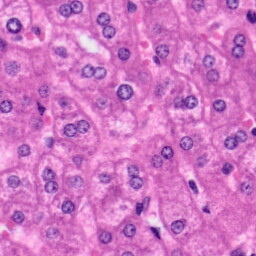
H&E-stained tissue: Liver